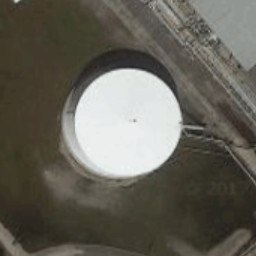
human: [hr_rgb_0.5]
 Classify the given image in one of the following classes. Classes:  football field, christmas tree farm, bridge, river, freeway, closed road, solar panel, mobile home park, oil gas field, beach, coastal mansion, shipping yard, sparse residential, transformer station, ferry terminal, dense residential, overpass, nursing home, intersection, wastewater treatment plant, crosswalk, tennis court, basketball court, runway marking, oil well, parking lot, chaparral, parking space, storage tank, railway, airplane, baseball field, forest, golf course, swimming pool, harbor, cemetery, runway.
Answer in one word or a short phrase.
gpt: storage tank